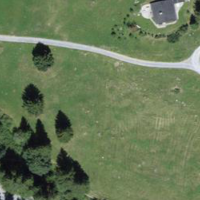
EUNIS habitat code: 24
Species observed at this site:
Hylocomium splendens
Aricia artaxerxes
Tachymarptis melba
Volucella bombylans
Cyaniris semiargus
Mesembrina meridiana